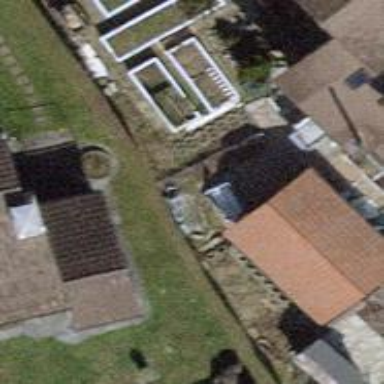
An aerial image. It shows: Shed.